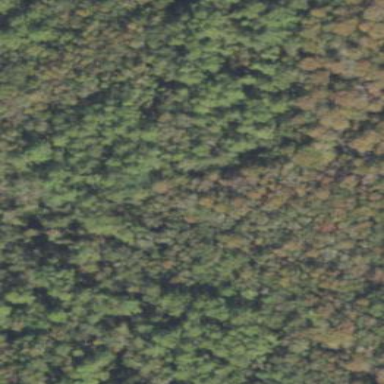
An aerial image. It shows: Forest area dominated by needle-leaved trees.